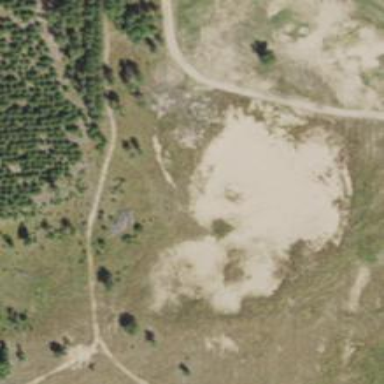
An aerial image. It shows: Sand bunker on golf course.